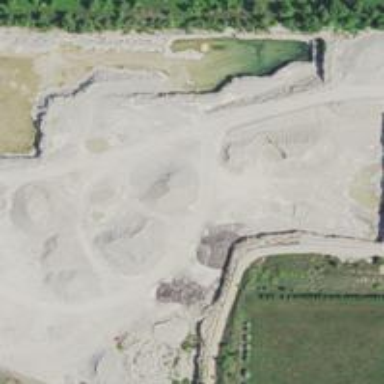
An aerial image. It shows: Quarry area.